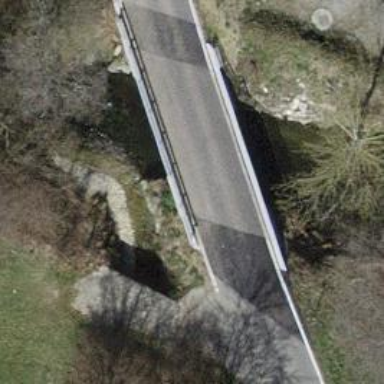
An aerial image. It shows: Tertiary road passing over bridge.